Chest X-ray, PA view. Patient: 32 years old, sex M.
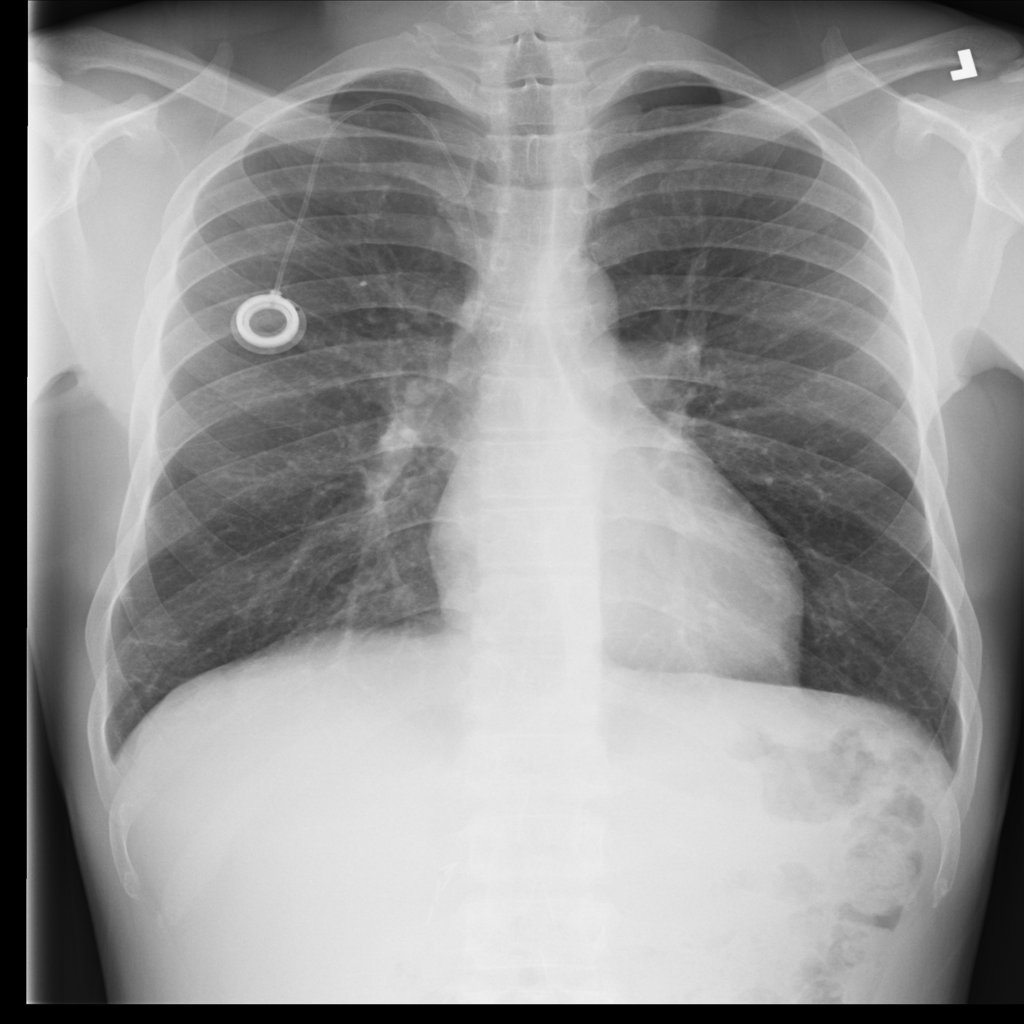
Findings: No Finding